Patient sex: M
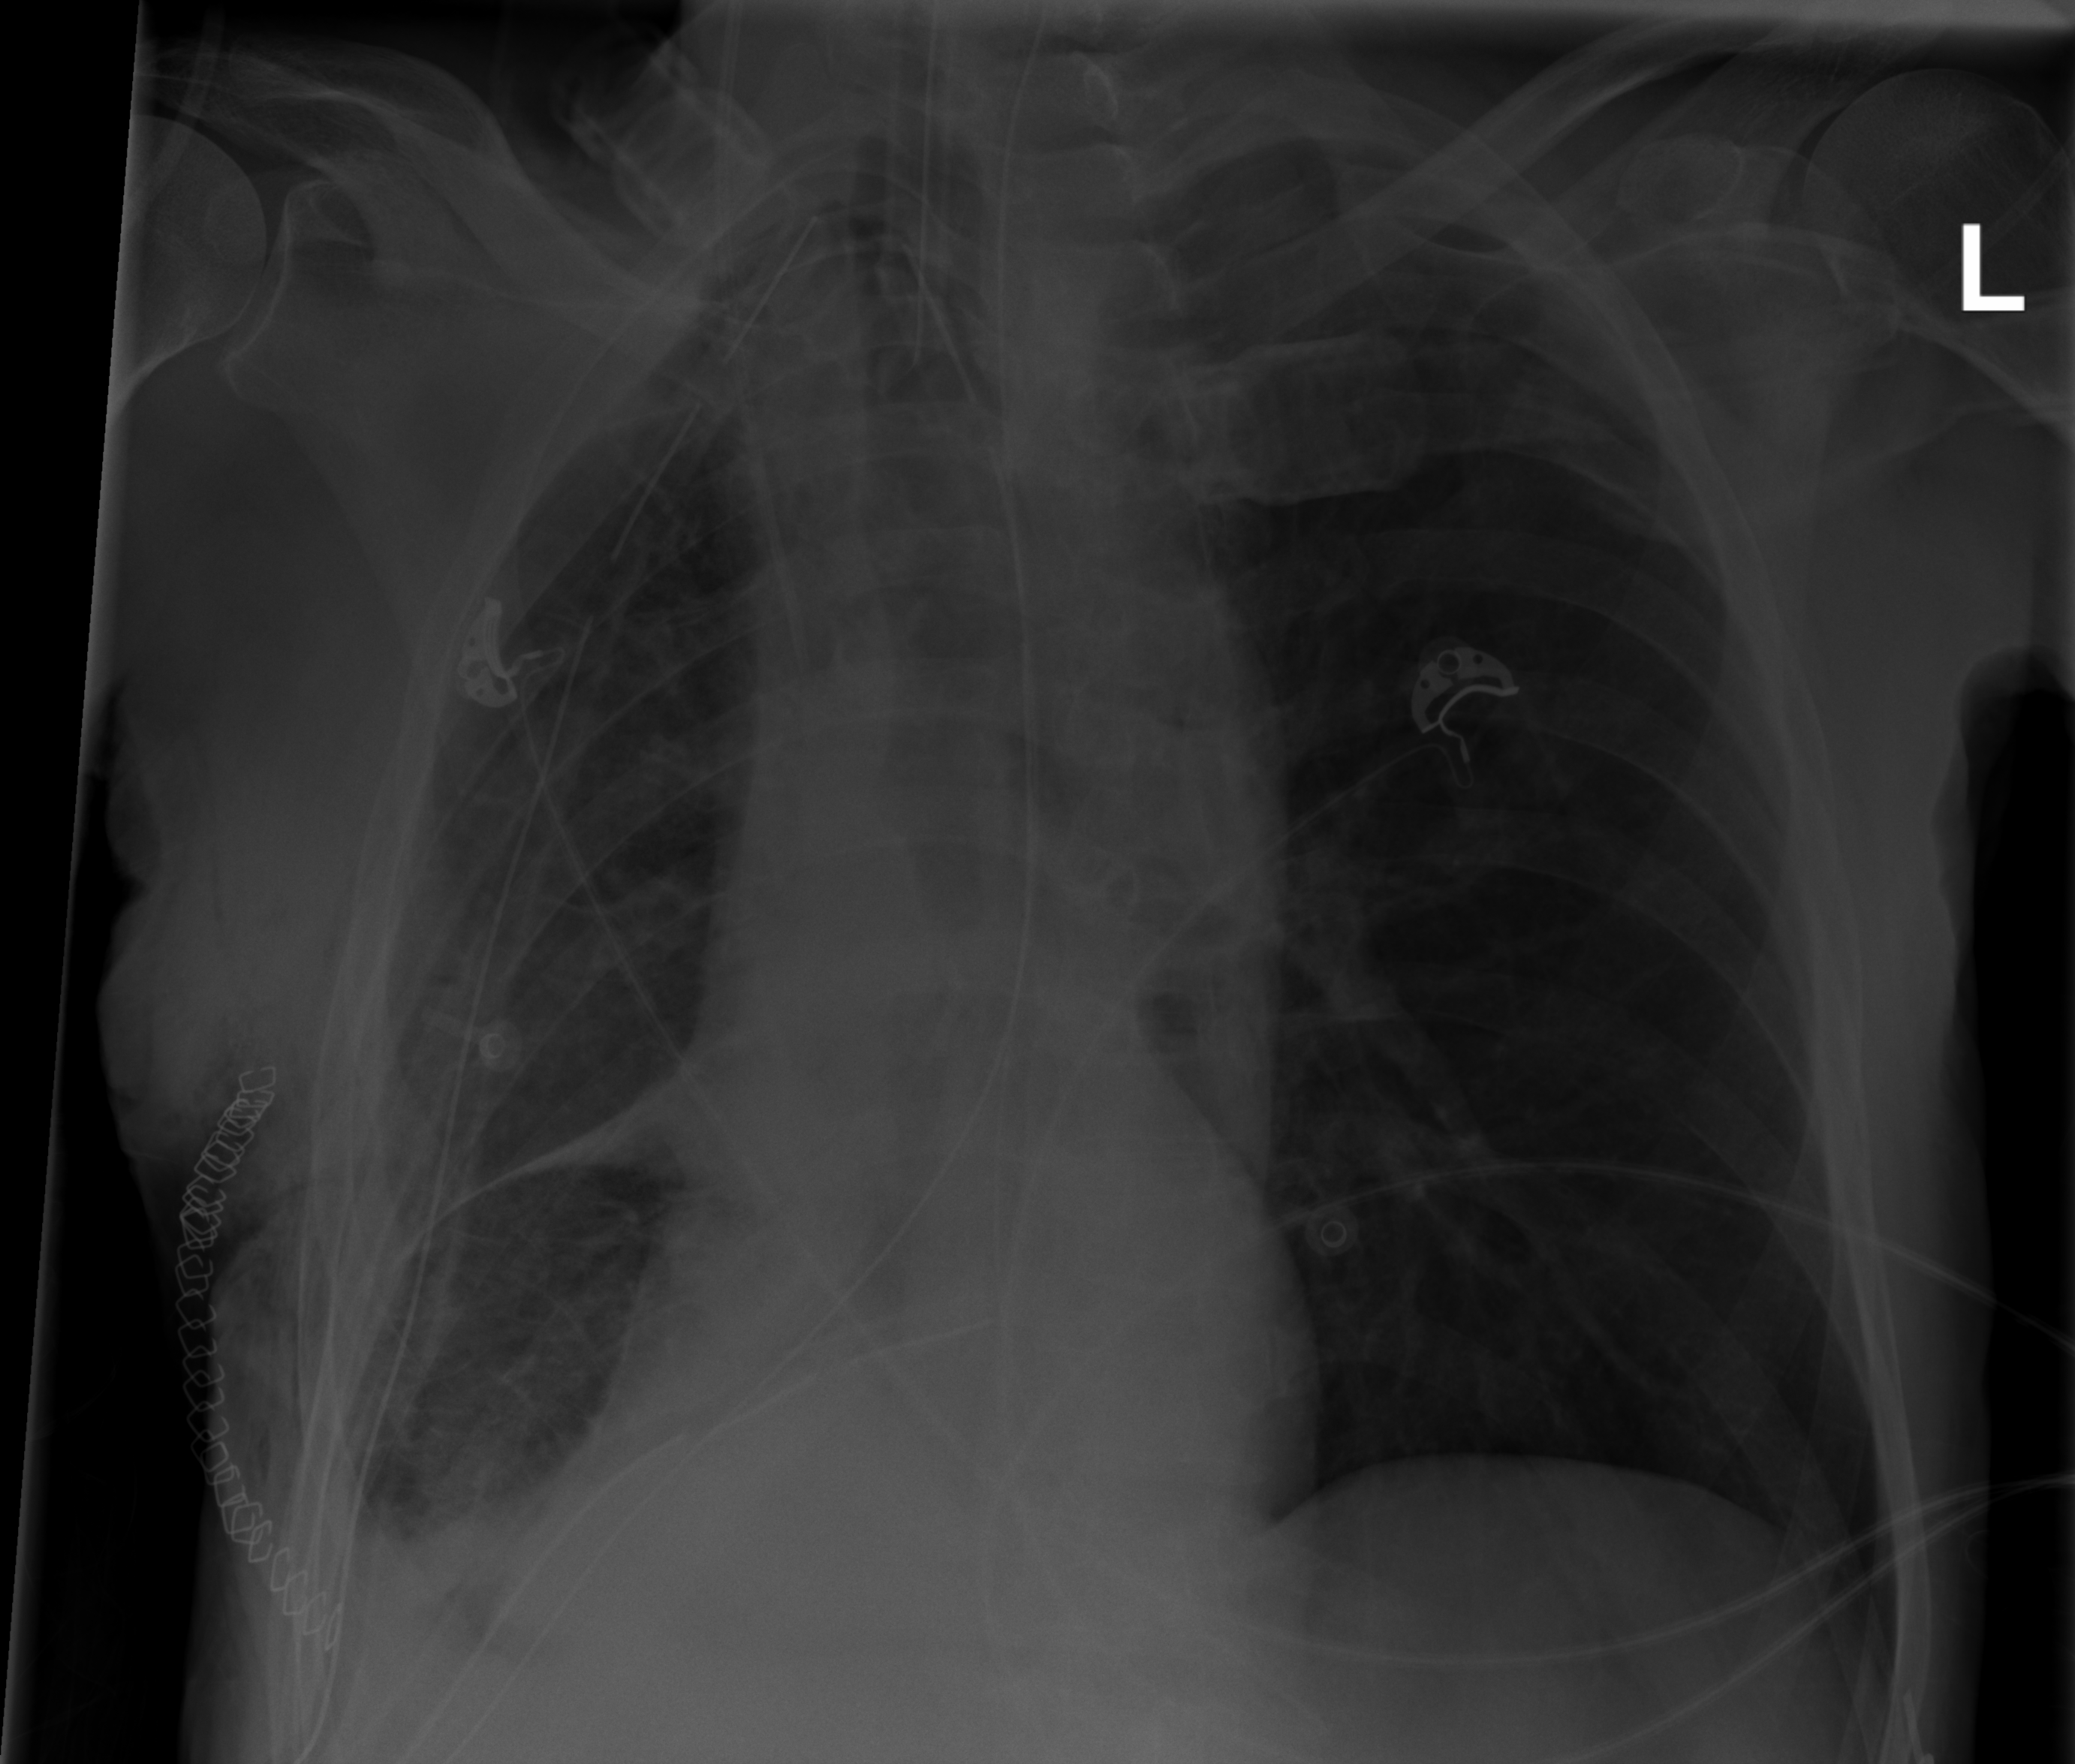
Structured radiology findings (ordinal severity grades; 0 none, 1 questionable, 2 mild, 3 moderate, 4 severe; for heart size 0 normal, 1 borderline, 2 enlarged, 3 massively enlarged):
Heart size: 0
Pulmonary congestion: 0
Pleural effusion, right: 2
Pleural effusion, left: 0
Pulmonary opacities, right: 0
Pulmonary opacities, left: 0
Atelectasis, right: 2
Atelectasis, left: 0